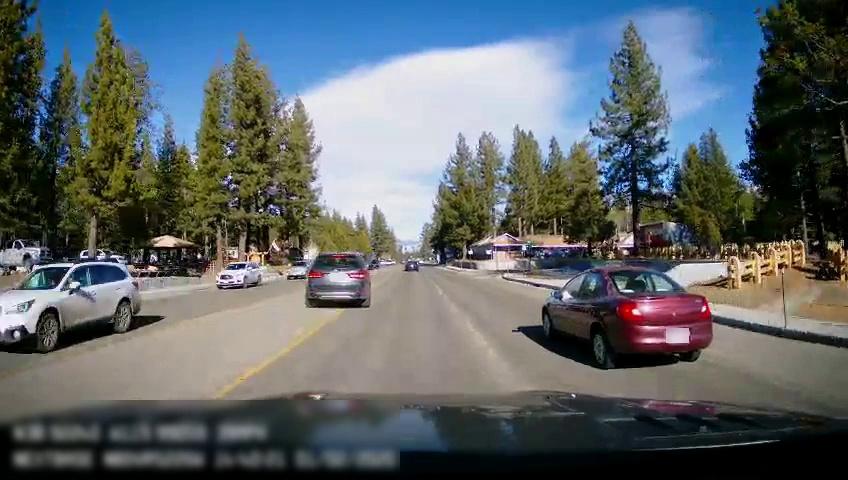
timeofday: Day
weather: Sunny
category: Drivable Space
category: Vehicles | Car
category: Vehicles | Car
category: Vehicles | Car
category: Vehicles | SUV
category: Vehicles | Truck
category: Vehicles | Car
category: Vehicles | SUV
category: Vehicles | SUV
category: Vehicles | Car
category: Lanes | Opposite Lane
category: Lanes | Current Lane
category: Lanes | Current Lane